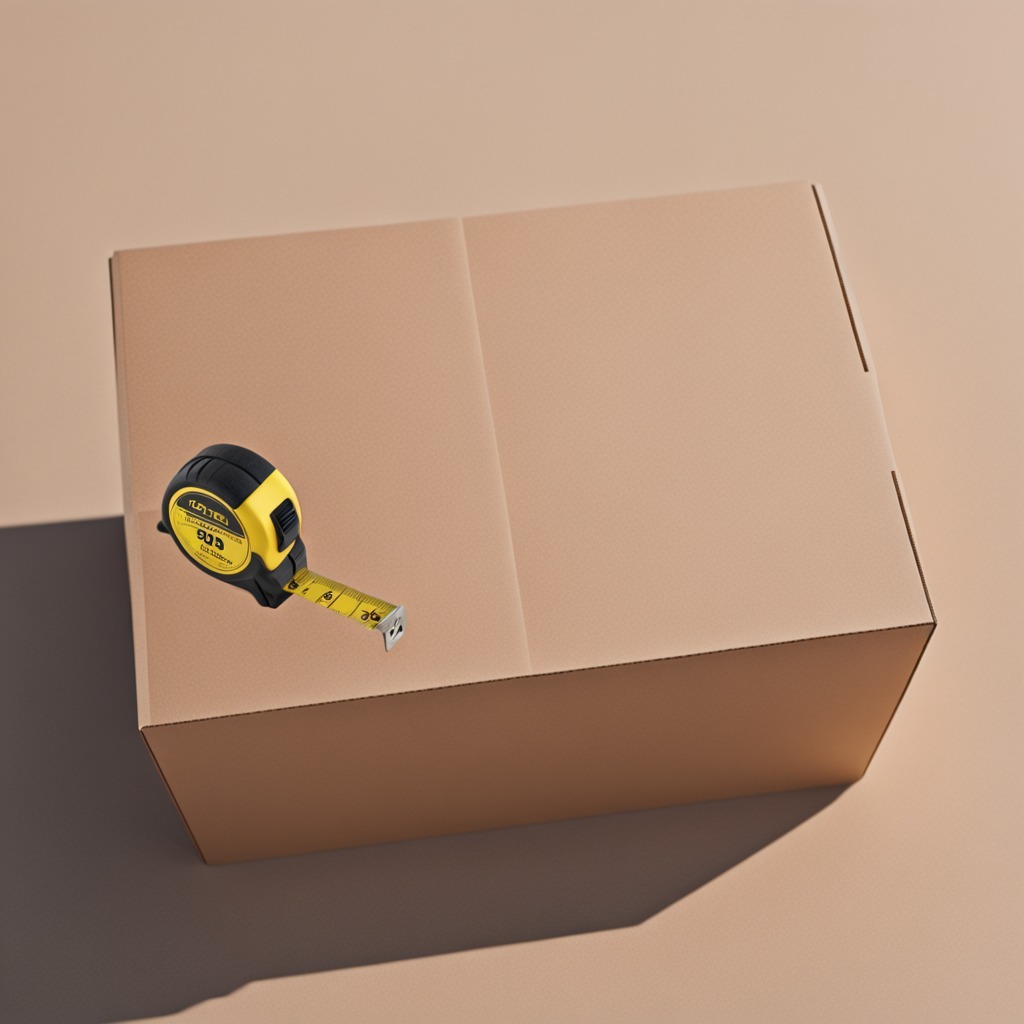
A measuring tape is lying on the cardboard box surface.